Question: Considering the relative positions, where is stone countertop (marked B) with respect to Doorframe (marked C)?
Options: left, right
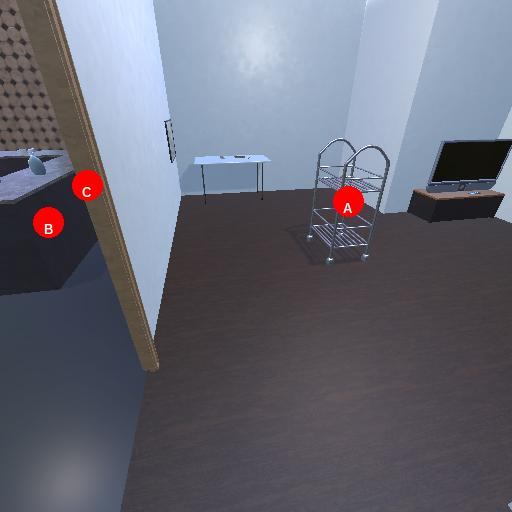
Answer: left